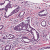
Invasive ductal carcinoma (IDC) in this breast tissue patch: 1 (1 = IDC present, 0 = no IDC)